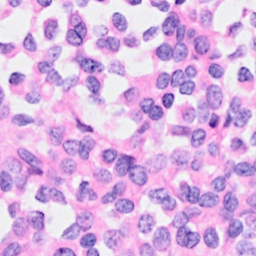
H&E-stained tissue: Breast